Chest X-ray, PA view. Patient: 71 years old, sex M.
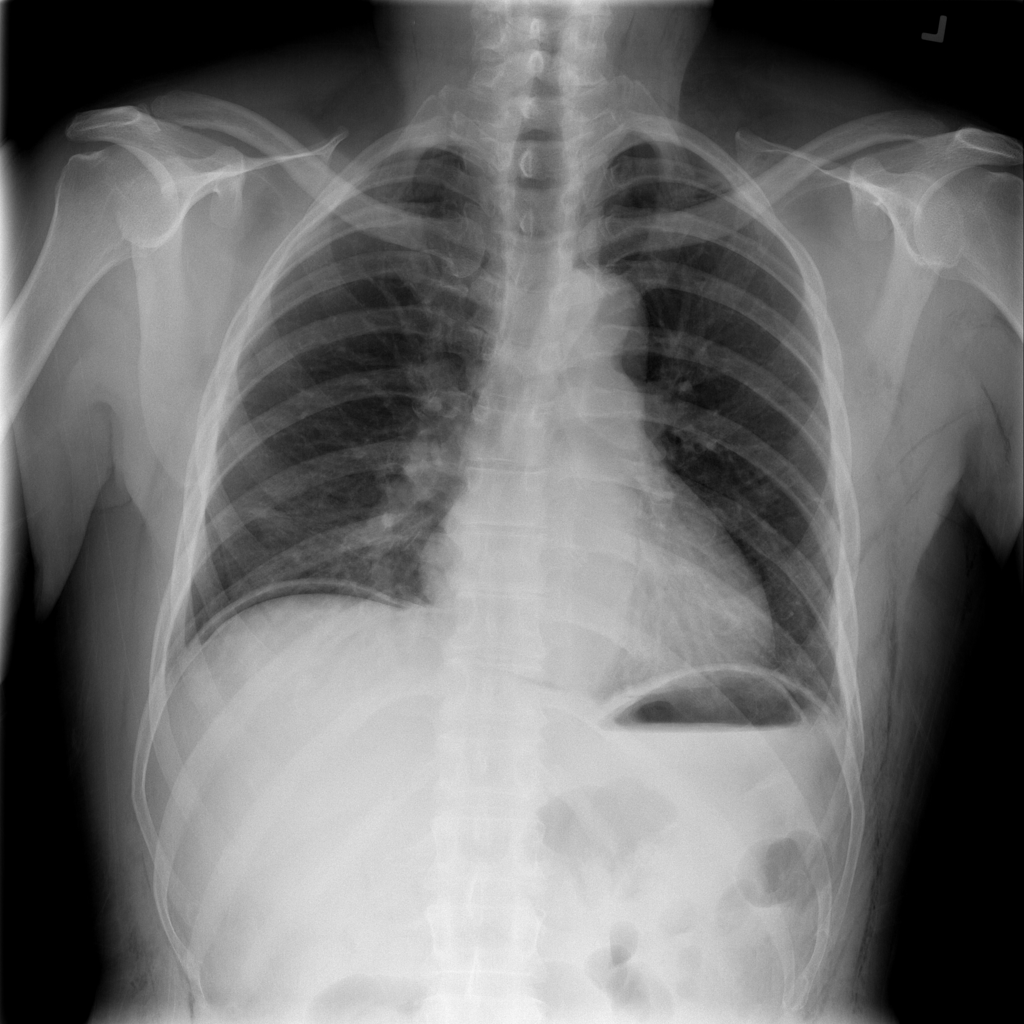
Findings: Atelectasis, Emphysema